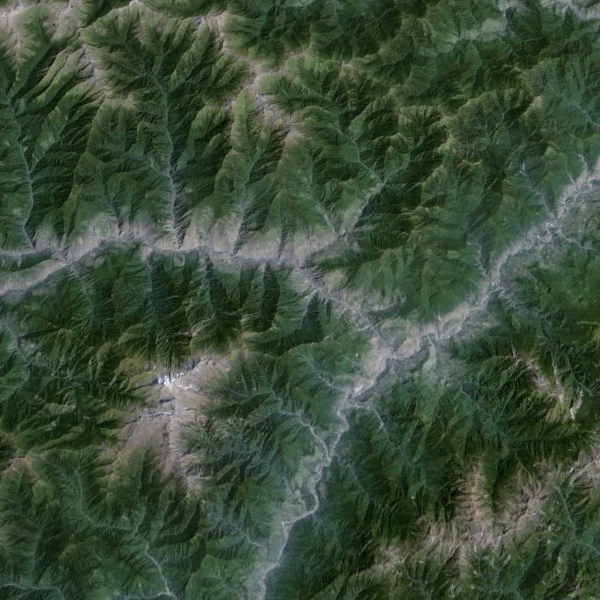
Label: Mountain